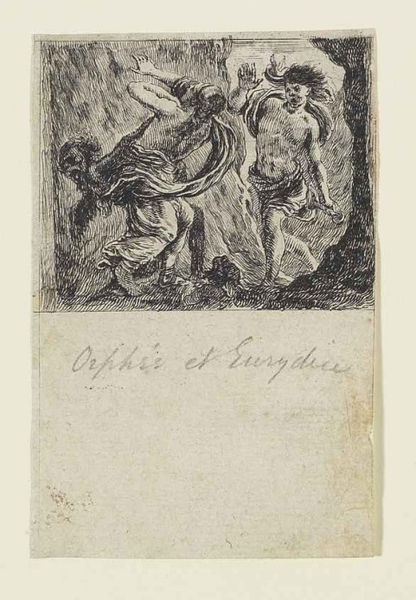
Titel: Jeu de la Mythologie - Orpheus et Eurydike
Künstler: Stefano della Bella
Standort: Karlsruhe
Institution: Staatliche Kunsthalle Karlsruhe
Schlagwörter: baum, berg, dunkel, felsen, hand, himmel, kampf, kämpfer, mann, nackt, weiß, menschen, bewegung, brust, frau, grau, haar, hell, kleid, mund, männer, schwarz, skizze, szene, zeichnung, tuch, alt, arm, augen, entsetzen, falten, gesicht, kleidung, leinen, stein, steine, bild, hände, wind, gewand, haare, mantel, stoff, tücher, paar, blatt, höhle, kontrast, boot, schiff, schrift, papier, enge, zwei, studie, fels, felswand, hang, grafik, graphik, monochrom, linien, schlucht, schriftzug, rand, französisch, angst, krieg, schlacht, sturm, muskeln, nabel, halbnackt, oberkörper, striche, tor, flucht, tusche, antike, knabe, buch, druck, schwarz-weiß, schraffur, radierung, schrafur, stich, titel, seite, text, panik, schlange, schraffiert, schritt, mythologie, jagd, kopie, fleck, buchseite, flecken, karte, felsne, götter, hölle, qual, teufel, griechisch, sage, hörner, standbein, kupferstich, drehung, schrei, gedruckt, handschrift, bcuh, abwehren, hades, ringen, unterwelt, klaue, stick, schirft, menschne, überraschung, hare, orpheus, eurydike, euridike, orpheus und euridike, et, männer jagd, ruckzeichnung, oephie, scchlacht, sungebia, ophelie grafik, orphe und euridike